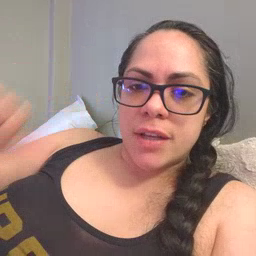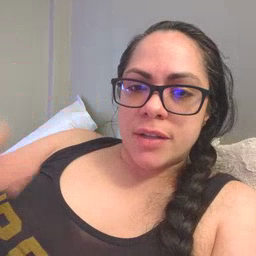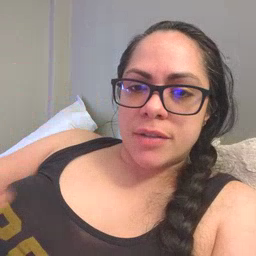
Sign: yesterday